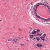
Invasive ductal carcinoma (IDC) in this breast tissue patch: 0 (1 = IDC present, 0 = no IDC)